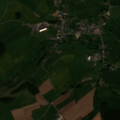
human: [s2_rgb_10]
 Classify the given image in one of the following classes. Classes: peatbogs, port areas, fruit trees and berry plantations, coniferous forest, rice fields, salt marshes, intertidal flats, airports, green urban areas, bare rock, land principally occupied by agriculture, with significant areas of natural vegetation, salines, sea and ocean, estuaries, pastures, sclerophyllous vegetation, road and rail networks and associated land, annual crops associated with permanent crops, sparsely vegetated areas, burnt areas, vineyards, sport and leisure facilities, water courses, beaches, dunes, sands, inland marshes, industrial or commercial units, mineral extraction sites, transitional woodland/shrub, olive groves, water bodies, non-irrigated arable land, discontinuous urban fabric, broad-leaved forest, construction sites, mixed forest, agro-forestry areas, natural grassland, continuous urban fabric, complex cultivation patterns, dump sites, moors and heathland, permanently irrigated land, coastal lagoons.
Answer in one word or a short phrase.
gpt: discontinuous urban fabric, pastures, complex cultivation patterns, land principally occupied by agriculture, with significant areas of natural vegetation, coniferous forest